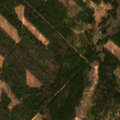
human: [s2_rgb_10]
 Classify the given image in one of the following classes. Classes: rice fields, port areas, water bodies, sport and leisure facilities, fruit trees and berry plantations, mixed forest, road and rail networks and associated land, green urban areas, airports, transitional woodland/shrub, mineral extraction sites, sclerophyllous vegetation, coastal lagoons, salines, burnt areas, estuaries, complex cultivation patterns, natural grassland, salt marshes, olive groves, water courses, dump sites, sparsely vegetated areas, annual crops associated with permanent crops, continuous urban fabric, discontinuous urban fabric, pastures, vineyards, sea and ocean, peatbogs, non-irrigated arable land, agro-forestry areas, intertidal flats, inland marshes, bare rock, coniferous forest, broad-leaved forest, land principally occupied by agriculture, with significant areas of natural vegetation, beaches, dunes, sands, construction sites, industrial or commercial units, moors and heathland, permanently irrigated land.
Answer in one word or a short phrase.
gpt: land principally occupied by agriculture, with significant areas of natural vegetation, broad-leaved forest, coniferous forest, mixed forest, transitional woodland/shrub